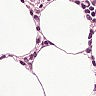
Metastatic tissue present: no